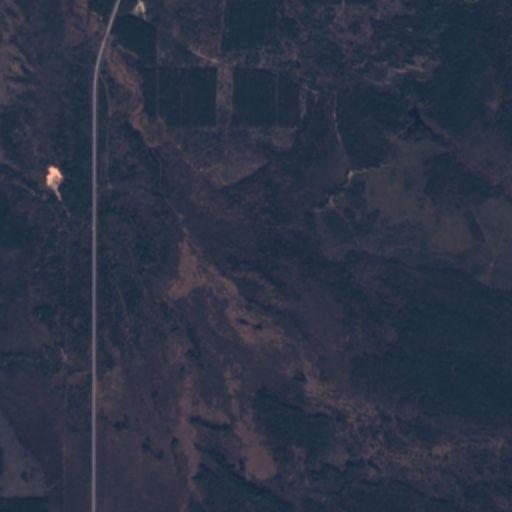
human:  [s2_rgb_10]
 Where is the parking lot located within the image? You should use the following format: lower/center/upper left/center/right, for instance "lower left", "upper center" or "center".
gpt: The parking lot is located in the upper left of the image.
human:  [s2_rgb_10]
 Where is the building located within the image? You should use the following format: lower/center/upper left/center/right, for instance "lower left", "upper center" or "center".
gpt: The building is located in the lower left of the image.
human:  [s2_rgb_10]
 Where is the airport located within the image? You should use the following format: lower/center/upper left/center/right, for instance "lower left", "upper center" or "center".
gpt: There is no airport in the image.